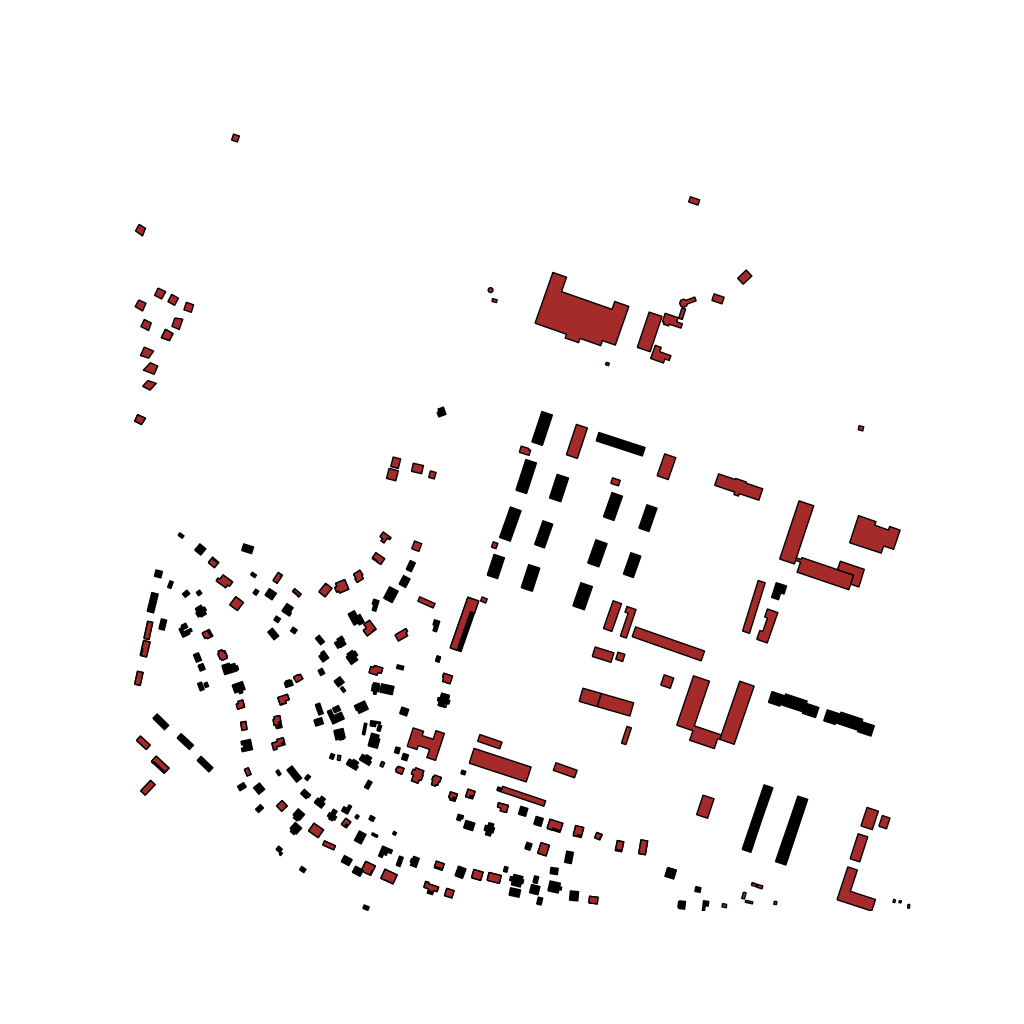
Tags: overhead vector_map, industrial, recreation, residential, soviet, individual_rise, low_rise, density_1, Building, Facility, 1.0 km²